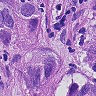
Metastatic tissue present: yes